Question: I have 'int[40,40]', contains 1 and 0.
I want to create a 2 dimensional table 40x40, so that a green square represents 1 and red square represents 0.
I also want to add a ToolTip to each cell, and show the index.
Something like this:

How do I do it?
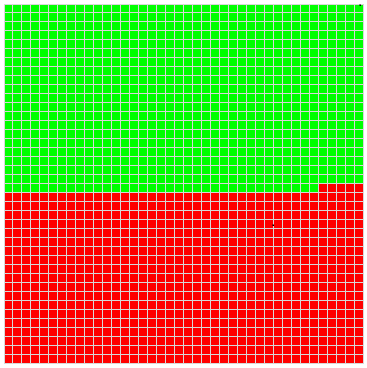
Answer: I would create a jagged array first (I don't think there's a good way to bind to a multi-dimensional array, because it is not an IEnumerable). Then you can do a simple 2-level nested items control, for example:
'''
<ItemsControl ItemsSource="{Binding Items}">
<ItemsControl.ItemTemplate>
<DataTemplate>
<ItemsControl ItemsSource="{Binding Bits}">
<ItemsControl.Resources>
<converters:BoolToBrushConverter x:Key="BoolToBrush" TrueBrush="Green" FalseBrush="Red" />
</ItemsControl.Resources>
<ItemsControl.ItemsPanel>
<ItemsPanelTemplate>
<StackPanel Orientation="Horizontal" />
</ItemsPanelTemplate>
</ItemsControl.ItemsPanel>
<ItemsControl.ItemTemplate>
<DataTemplate>
<Rectangle Width="10" Height="10"
Fill="{Binding Converter={StaticResource BoolToBrush}}"
Stroke="White" StrokeThickness="1"
/>
</DataTemplate>
</ItemsControl.ItemTemplate>
</ItemsControl>
</DataTemplate>
</ItemsControl.ItemTemplate>
</ItemsControl>
'''
"BoolToBrushConverter" is the 'IValueConverter' that converts true/false to a green/red brush:
'''
public class BoolToBrushConverter : IValueConverter
{
public Brush TrueBrush { get; set; }
public Brush FalseBrush { get; set; }
public object Convert(object value, Type targetType, object parameter, CultureInfo culture)
{
return ((value as bool?).GetValueOrDefault(false) ? TrueBrush : FalseBrush);
}
public object ConvertBack(object value, Type targetType, object parameter, CultureInfo culture)
{
throw new NotImplementedException();
}
}
'''
I tested this out using a jagged array 'bool[][]', and encountered some strange behavior -- it seems like the runtime was converting each nested 'bool[]' to a string. So I created a wrapper class "BitArray", and made "Items" a type 'BitArray[]', and it worked as expected.
'''
public class BitArray
{
public bool[] Bits { get; set; }
public BitArray(params bool[] args)
{
Bits = args;
}
}
'''
Test data:
'''
Items = new BitArray[]
{
new BitArray(true, false, true, true),
new BitArray(false, false, true, false),
new BitArray(false, true, true, false),
new BitArray(true, false, true, false),
};
'''

Note, since you want to show the index as a tooltip, I suggest making yet another wrapper class to hold the inner bool, along with the current (i, j) index.